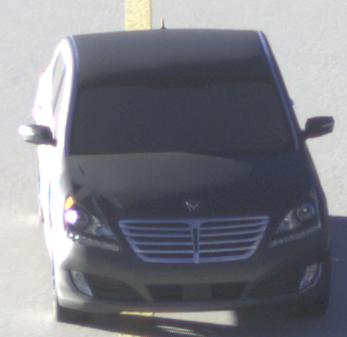
Make: Hyundai
Model: Equus
Detailed model: Gen. 2 VI
Model produced from: 2009
Model produced until: 2016
Doors: 4
Color: gray
Road condition: dry road
Daytime: sunrise or sunset
Contrast: high contrast